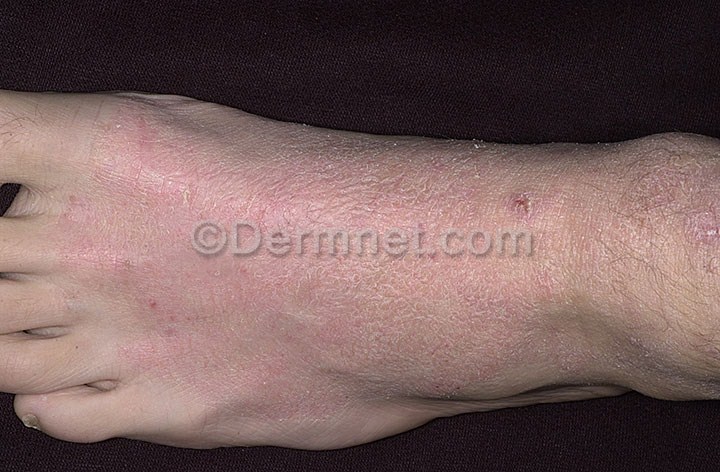
Disease: Eczema Photos